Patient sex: F
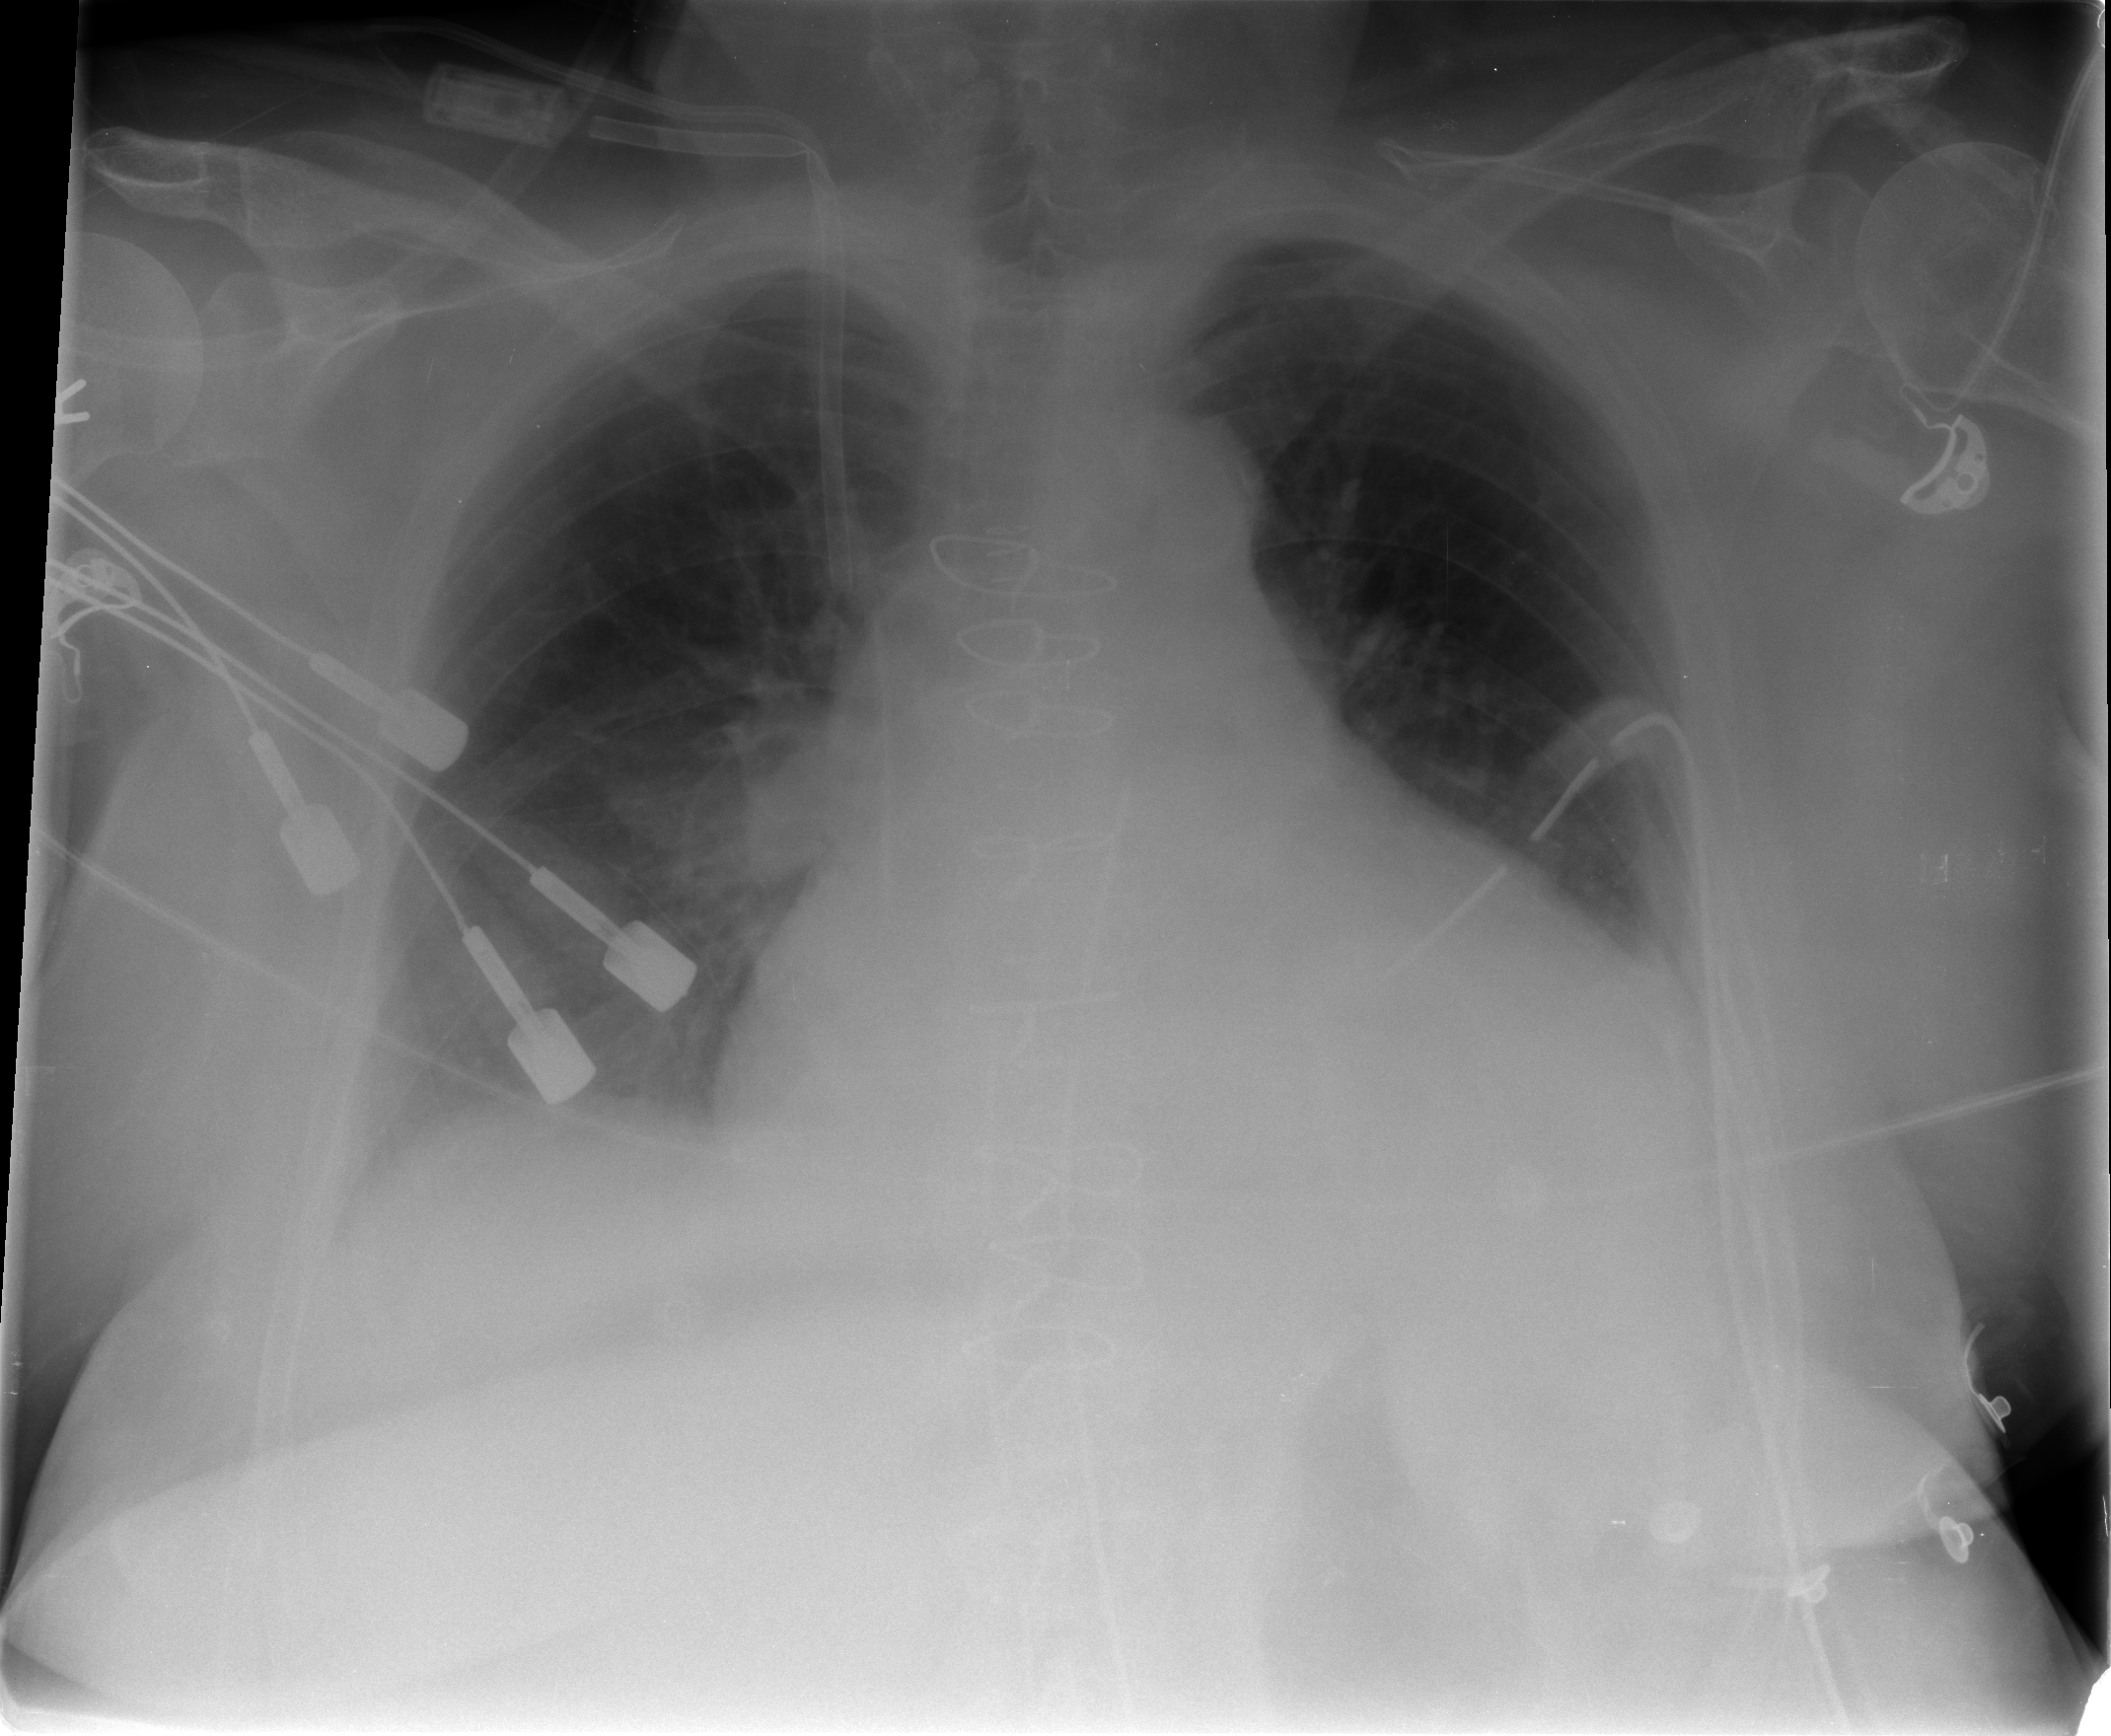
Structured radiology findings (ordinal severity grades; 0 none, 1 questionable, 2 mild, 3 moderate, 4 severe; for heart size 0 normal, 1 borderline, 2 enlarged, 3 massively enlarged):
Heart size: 3
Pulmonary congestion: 2
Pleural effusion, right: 2
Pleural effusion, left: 0
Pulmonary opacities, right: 0
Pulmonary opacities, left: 0
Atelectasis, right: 2
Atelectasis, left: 2